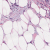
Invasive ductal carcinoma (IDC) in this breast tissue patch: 0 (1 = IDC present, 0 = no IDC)